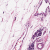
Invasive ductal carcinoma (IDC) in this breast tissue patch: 0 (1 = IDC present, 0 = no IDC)